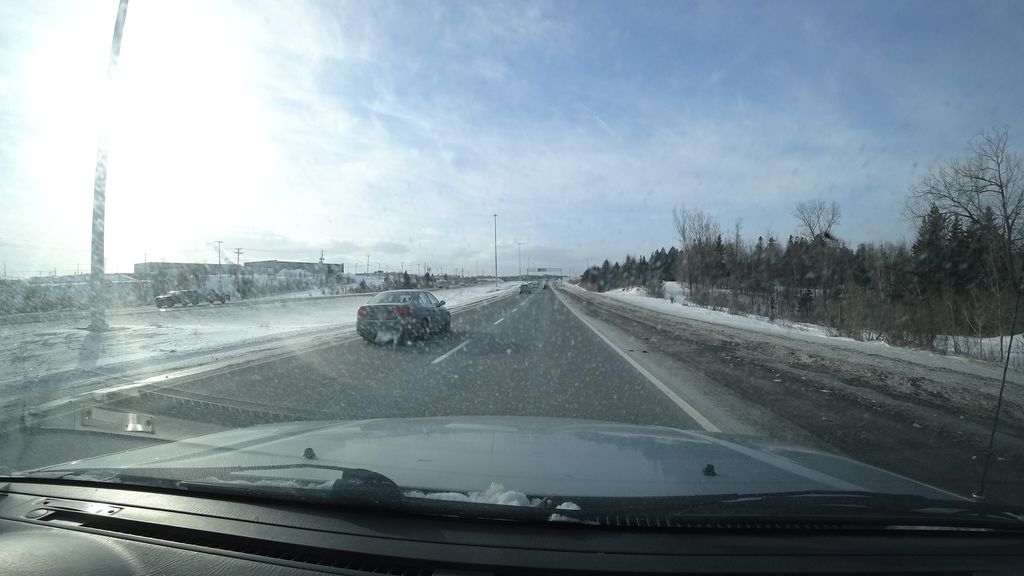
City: quebec_city